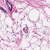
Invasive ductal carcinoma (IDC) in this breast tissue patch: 0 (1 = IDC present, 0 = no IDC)